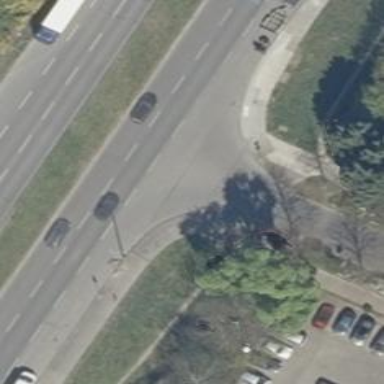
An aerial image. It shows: Residential road with asphalt surface. It has separate sidewalks on both sides.